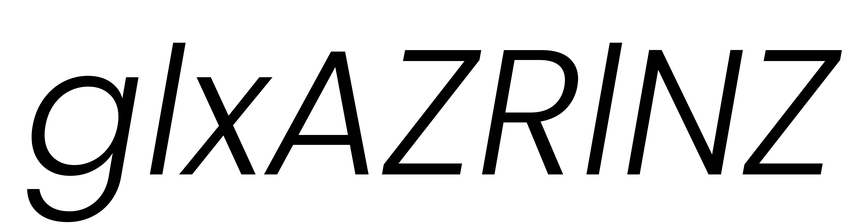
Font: Poppins-LightItalic